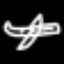
Label: airplane